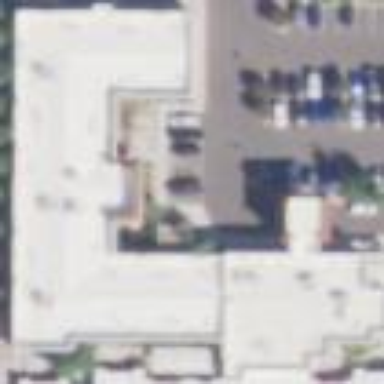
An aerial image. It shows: Building.